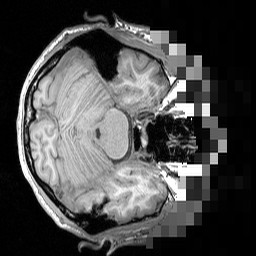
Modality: T1w
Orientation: axial
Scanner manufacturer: siemens
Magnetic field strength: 3 T
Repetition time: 1.5 s
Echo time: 0.00291 s